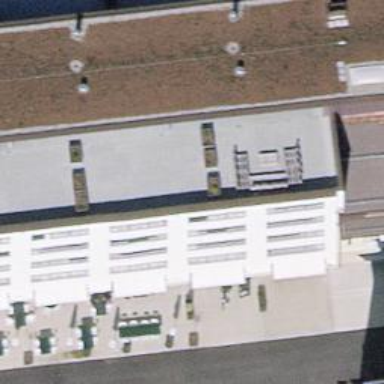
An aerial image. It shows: Part of building with flat white roof in gainsboro color.